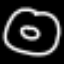
Label: donut